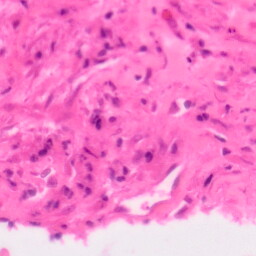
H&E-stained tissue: Colon